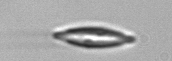
Label: pennate